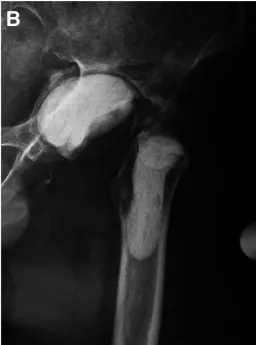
Pelvic x-rays (A,B) showing the customized cemented filler containing gentamicin, vancomycin and cefiderocol.
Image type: radiology (x_ray)